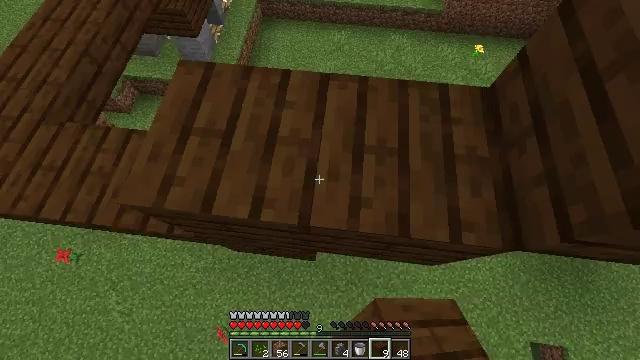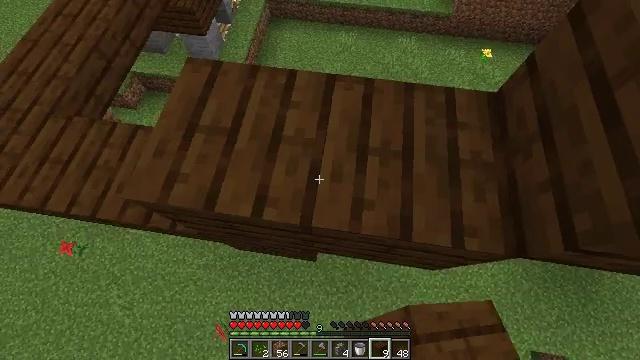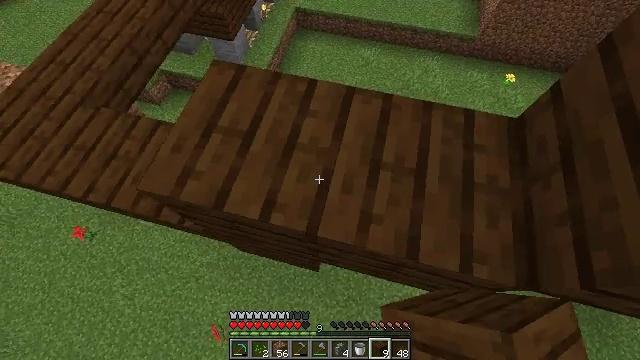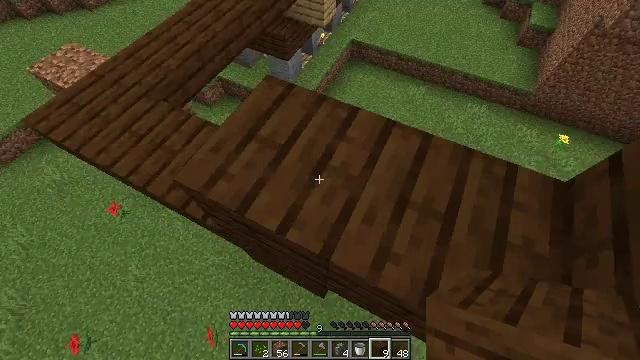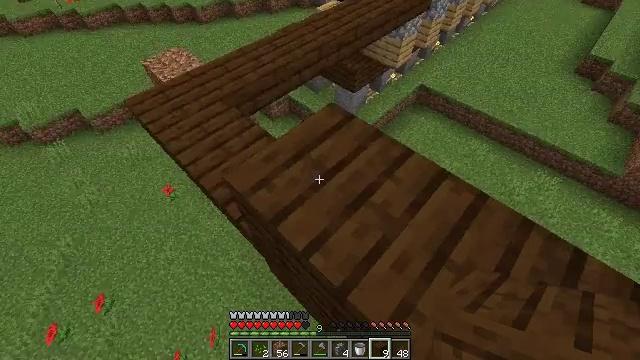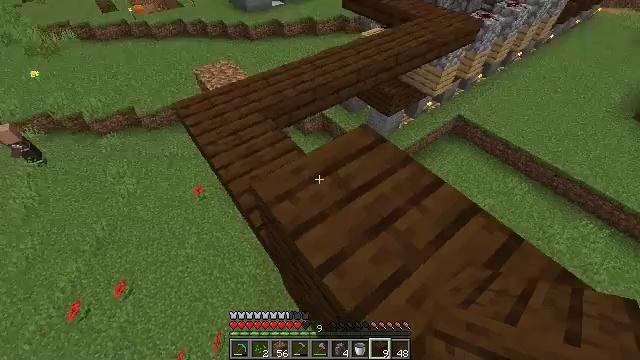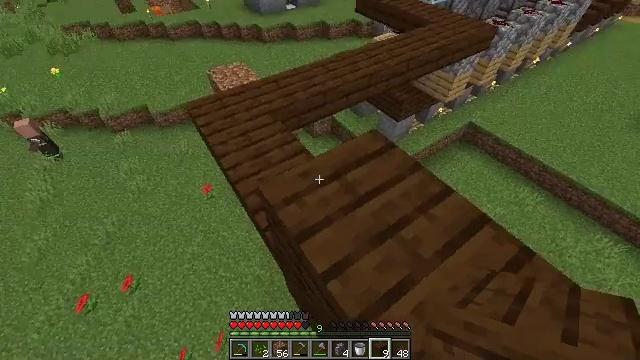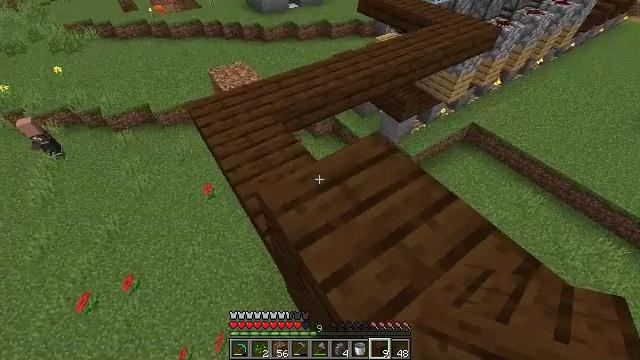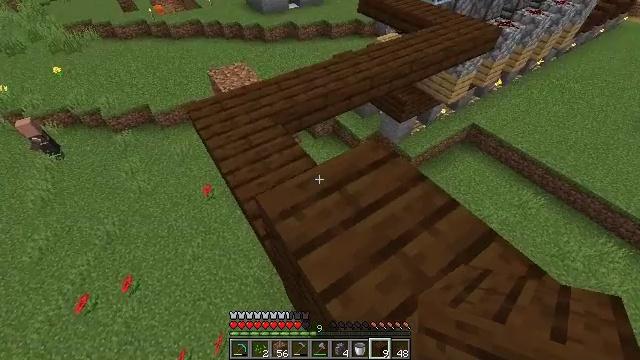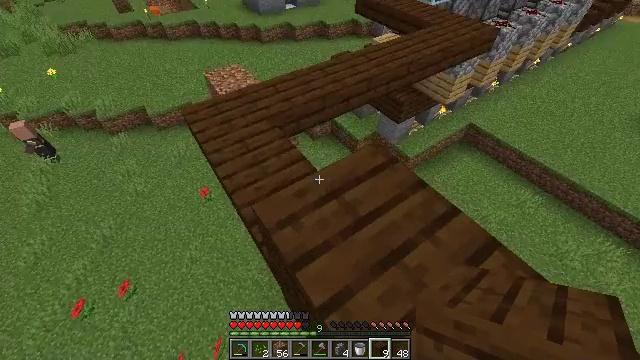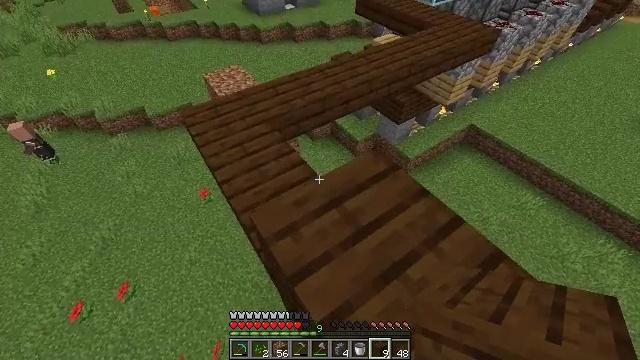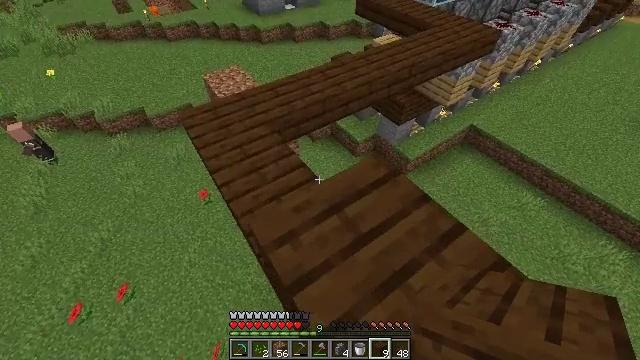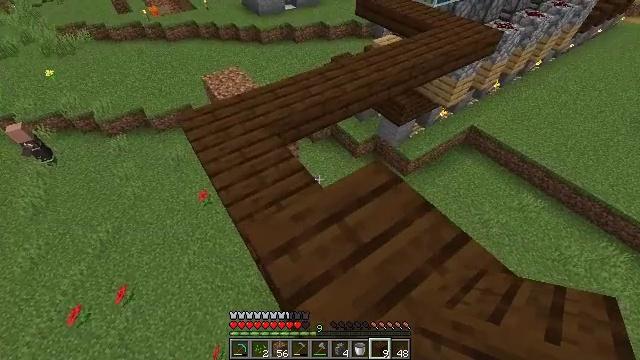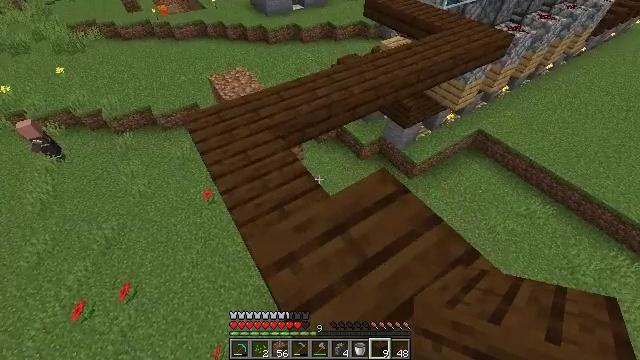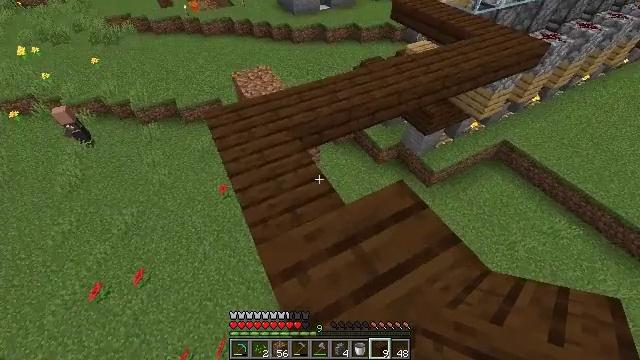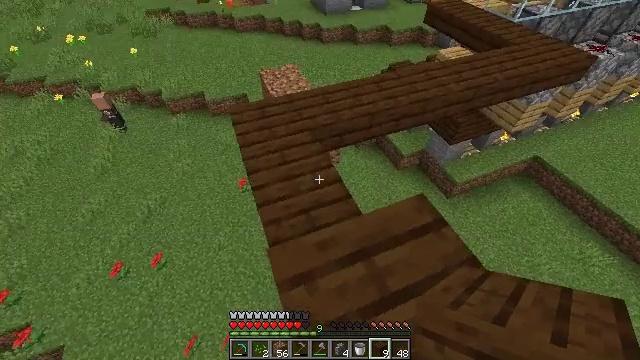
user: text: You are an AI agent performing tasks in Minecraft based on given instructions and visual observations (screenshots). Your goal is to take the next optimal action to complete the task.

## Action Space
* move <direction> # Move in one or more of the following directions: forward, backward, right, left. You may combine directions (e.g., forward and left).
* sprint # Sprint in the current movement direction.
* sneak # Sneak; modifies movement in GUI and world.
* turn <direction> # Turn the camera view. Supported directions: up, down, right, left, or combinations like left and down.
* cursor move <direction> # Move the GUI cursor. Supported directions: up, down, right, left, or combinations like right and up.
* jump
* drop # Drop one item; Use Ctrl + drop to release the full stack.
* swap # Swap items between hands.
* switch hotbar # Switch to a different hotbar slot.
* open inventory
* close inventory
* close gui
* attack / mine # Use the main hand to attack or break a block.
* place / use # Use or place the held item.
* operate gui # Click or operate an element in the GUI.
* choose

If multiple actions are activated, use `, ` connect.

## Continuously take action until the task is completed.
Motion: motion action
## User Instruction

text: Attack the dark oak planks to recycle them.
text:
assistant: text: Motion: sneak, turn left
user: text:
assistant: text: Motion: sneak, turn left and up
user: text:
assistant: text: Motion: sneak, turn left and up
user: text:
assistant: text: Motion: sneak, turn left and up
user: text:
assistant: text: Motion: sneak, turn left and up
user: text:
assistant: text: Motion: move forward, sneak, turn left
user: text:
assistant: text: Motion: move forward, sneak
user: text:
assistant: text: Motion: move forward, sneak
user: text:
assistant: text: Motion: move forward, sneak
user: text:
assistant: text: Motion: move forward, sneak
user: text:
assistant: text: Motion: move forward, sneak
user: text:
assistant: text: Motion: move forward, sneak
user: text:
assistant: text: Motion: move forward, sneak, turn left
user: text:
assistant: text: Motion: move forward, sneak, turn left
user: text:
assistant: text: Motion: move forward, sneak, turn left
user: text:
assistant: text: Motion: move forward, sneak, turn left
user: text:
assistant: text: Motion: move forward, sneak
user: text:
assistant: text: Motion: move forward, sneak
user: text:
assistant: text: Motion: move forward, sneak, turn right
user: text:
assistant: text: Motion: move forward and move left, sneak, turn right
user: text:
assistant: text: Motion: move forward and move left, sneak, turn right and down
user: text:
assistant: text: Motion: move forward and move left, sneak
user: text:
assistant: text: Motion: move forward and move left, sneak
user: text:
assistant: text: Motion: move forward and move left, sneak
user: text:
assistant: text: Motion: move forward and move left, sneak
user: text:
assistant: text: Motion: move forward and move left, sneak
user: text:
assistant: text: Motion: move forward and move left, sneak
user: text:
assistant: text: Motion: move forward and move left, sneak, turn right and down
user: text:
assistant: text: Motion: move forward and move left, sneak, turn right and down
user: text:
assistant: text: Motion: move forward and move left, turn right and down